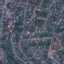
Land use / land cover: Residential